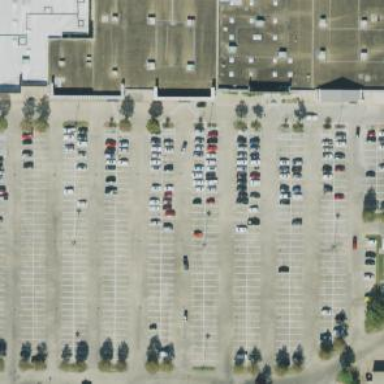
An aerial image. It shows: Parking space is available.